Field crop: tomato
Growth stage: 1
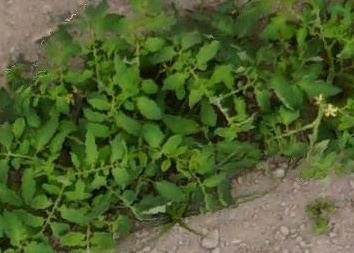
Species: tomato